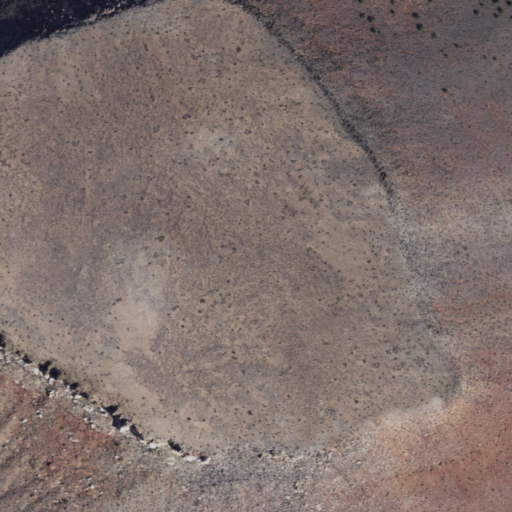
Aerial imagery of mountain in Arizona named Sheep Mountain containing shrub, grassland, and evergreen forest